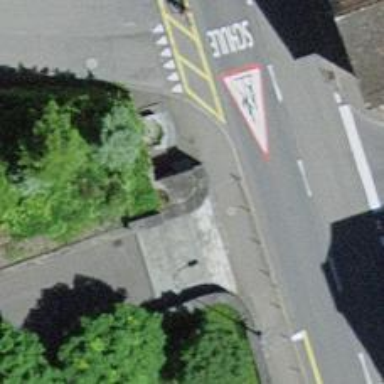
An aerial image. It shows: Street cabinet of man-made origin.